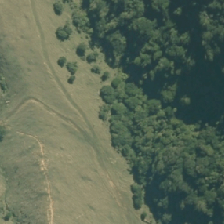
Land cover: indigenous_forest